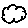
Label: cloud